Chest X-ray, AP view. Patient: 53 years old, sex M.
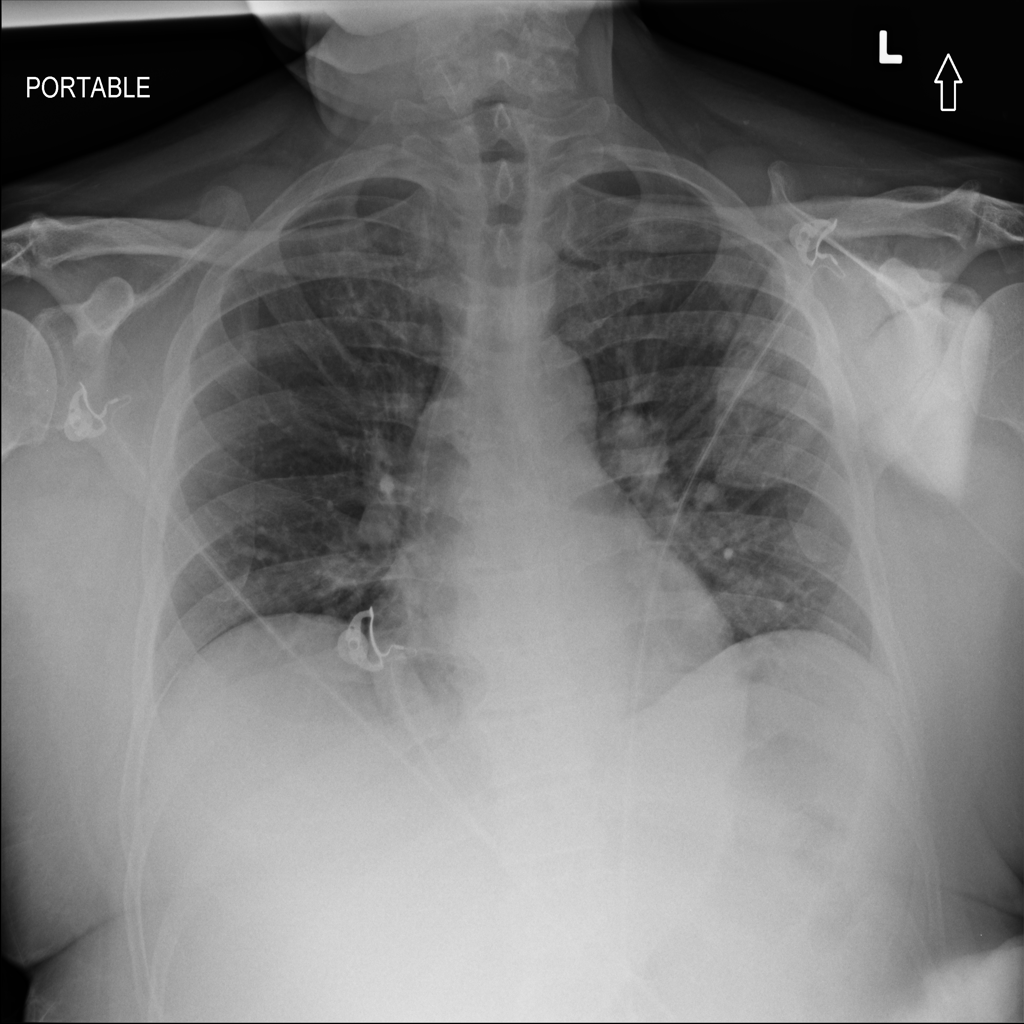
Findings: No Finding